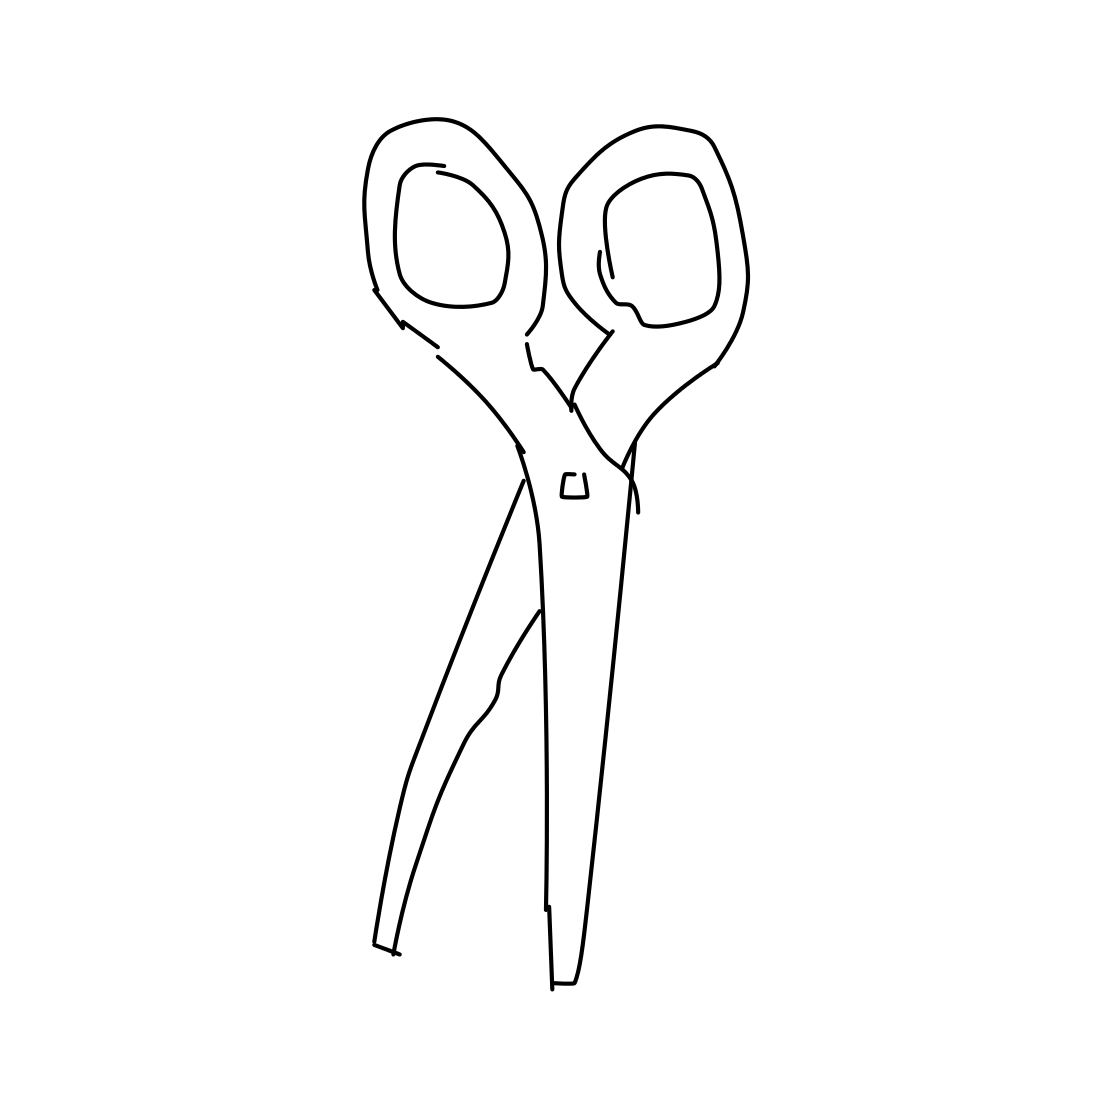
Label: scissors